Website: home-depot
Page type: customer-info-address
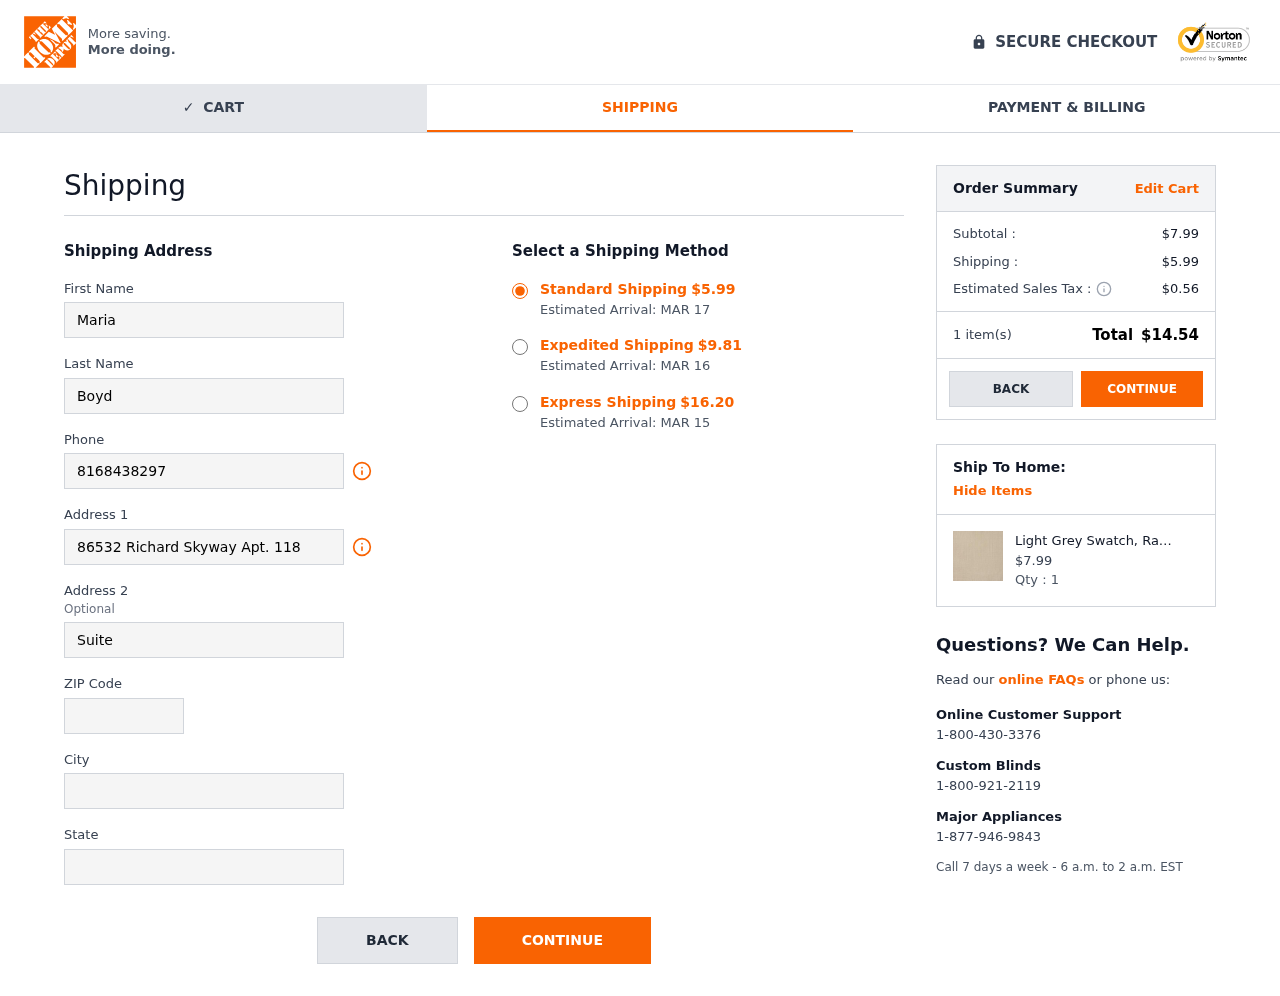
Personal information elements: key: PII_CITY
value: Christophershire
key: PII_FIRSTNAME
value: Maria
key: PII_LASTNAME
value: Boyd
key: PII_PHONE
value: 8168438297
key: PII_POSTCODE
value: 83178
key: PII_STATE
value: Idaho
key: PII_STREET
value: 86532 Richard Skyway Apt. 118
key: PII_STREET2
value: Suite 901
Product elements: key: PRODUCT1_NAME
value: Light Grey Swatch, Ravenna Home
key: PRODUCT1_PRICE
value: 7.99
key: PRODUCT1_QUANTITY
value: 1
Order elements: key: ORDER_SHIPPING_COST
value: $5.99
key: ORDER_DELIVERY_DATE
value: Estimated Arrival: MAR 17
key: ORDER_SHIPPING_COST_EXPEDITED
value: $9.81
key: ORDER_DELIVERY_DATE_EXPEDITED
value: Estimated Arrival: MAR 16
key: ORDER_SHIPPING_COST_EXPRESS
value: $16.20
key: ORDER_DELIVERY_DATE_EXPRESS
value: Estimated Arrival: MAR 15
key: ORDER_SUBTOTAL
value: $7.99
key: ORDER_TAX
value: $0.56
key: ORDER_NUM_ITEMS
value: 1 item(s)
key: ORDER_TOTAL
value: $14.54